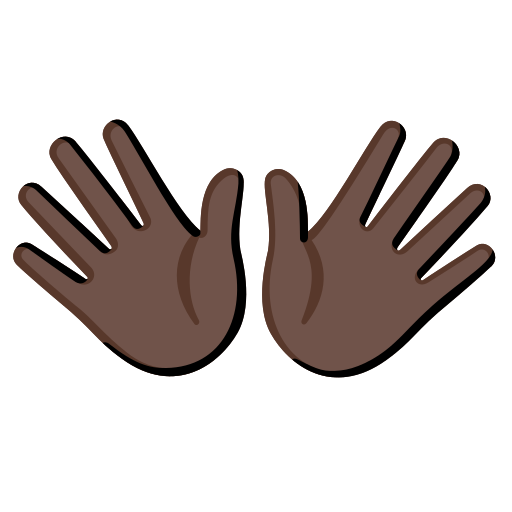
Emoji: 👐🏿